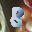
Label: 8